Question: I am using Jquery Mobile 1.2.0 Alpha for my web app. I am using JQM select drop-down menu for populating timezone option list. For small option text JQM adjusting the select menu header as well as other fields width according to the device screen size. But for large option text, select menu header becomes too wide and it going beyond the screen size and it spoiling other fields width also.
I tried setting min-width and max-width to select menu header, but it not working. I added screen shot here for reference.
'''
<select id="TimeZoneId" name="TimeZoneId" data-mini="true">
'''

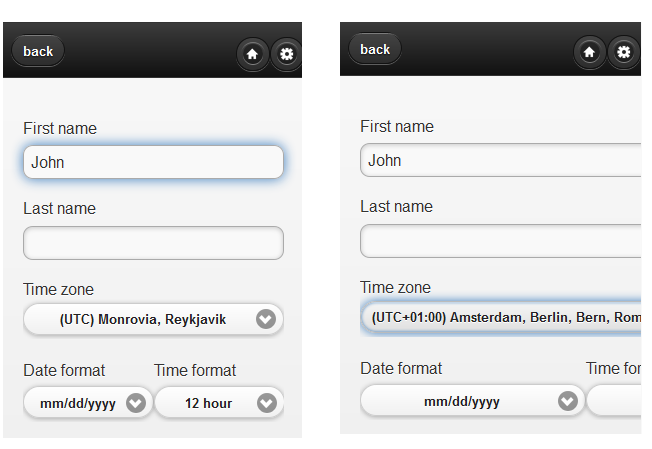
Answer: Use the target element, and add this to your CSS file:
'''
#TimeZoneId {
white-space:normal !important
}
'''
This should make the text wrap